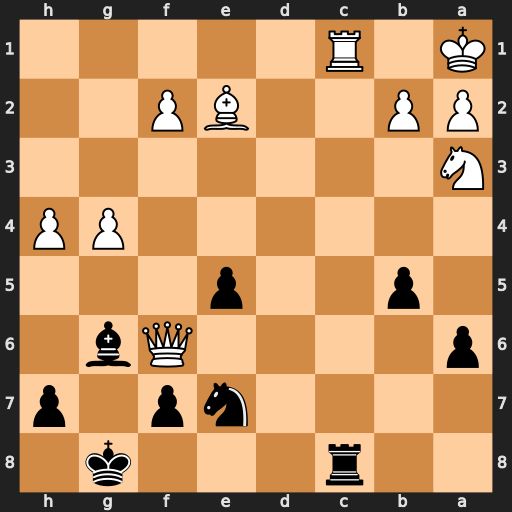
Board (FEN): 2r3k1/4np1p/p4Qb1/1p2p3/6PP/N7/PP2BP2/K1R5
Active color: b
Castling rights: -
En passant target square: -
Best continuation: Rxc1+ Nb1 Rxb1#